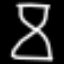
Label: hourglass